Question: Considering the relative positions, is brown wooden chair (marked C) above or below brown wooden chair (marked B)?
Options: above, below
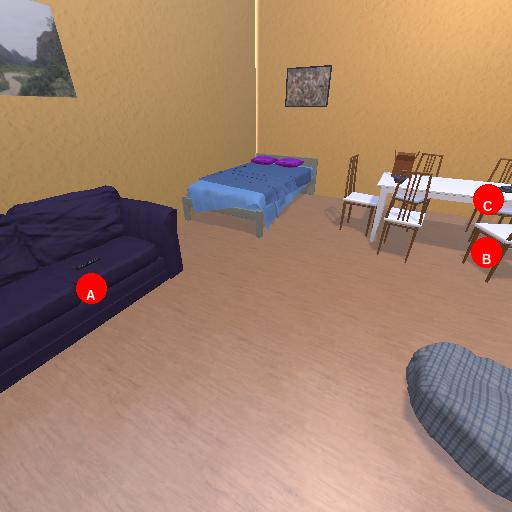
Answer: above